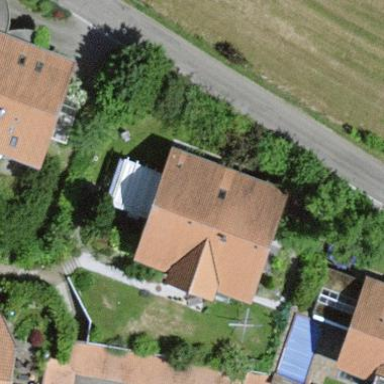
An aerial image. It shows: Simple house.